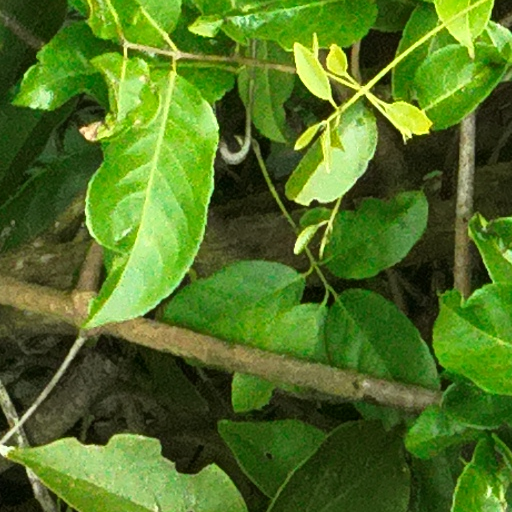
Species: Anacardium excelsum
GBIF accepted scientific name: Anacardium excelsum
Crown area (m\u00b2): 122.298